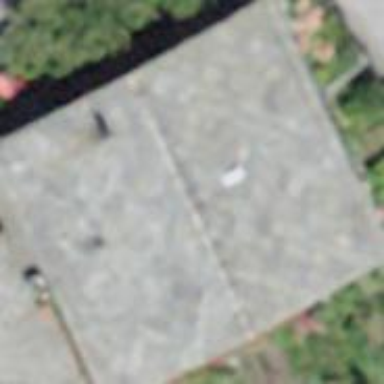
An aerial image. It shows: Detached building.